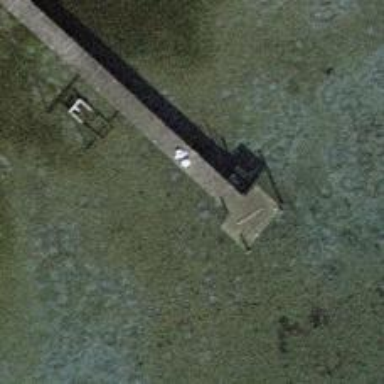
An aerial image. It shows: Man-made pier.